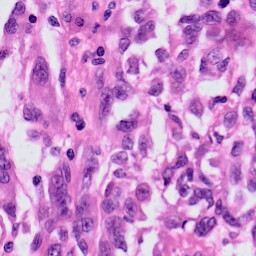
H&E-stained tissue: Skin